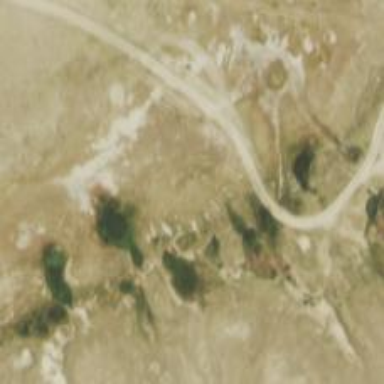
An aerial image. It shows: Natural hot spring.